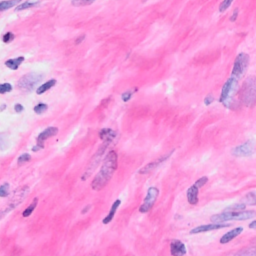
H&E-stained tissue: Breast